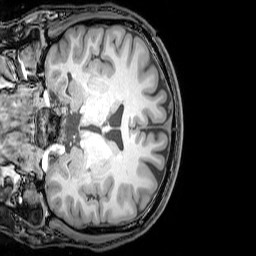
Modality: T1w
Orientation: coronal
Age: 26
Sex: male
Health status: healthy
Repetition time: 0.081 s
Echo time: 0.037 s